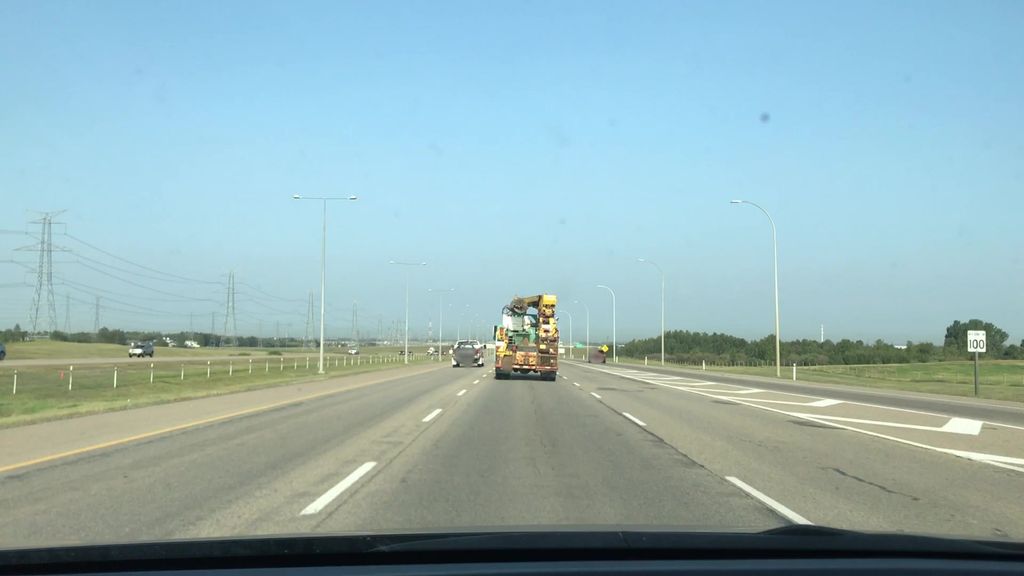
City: edmonton